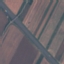
Label: Highway